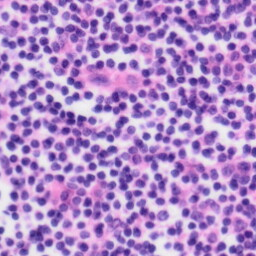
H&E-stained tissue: Tonsil